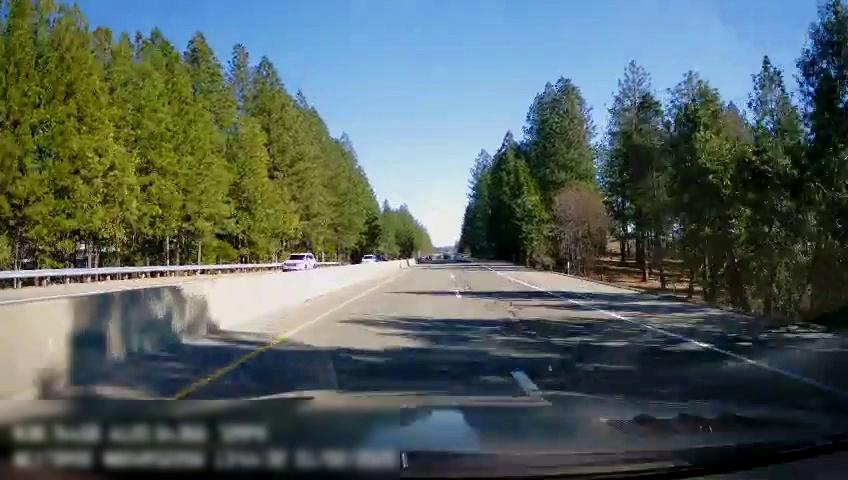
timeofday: Day
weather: Sunny
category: Drivable Space
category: Drivable Space
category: Vehicles | SUV
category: Vehicles | Van
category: Vehicles | Car
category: Lanes | Alternate Lane
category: Lanes | Current Lane
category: Lanes | Alternate Lane
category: Lanes | Opposite Lane